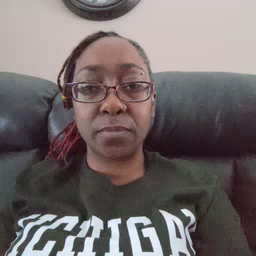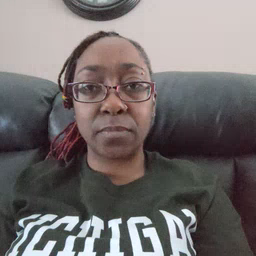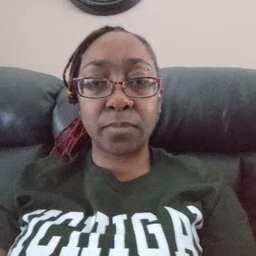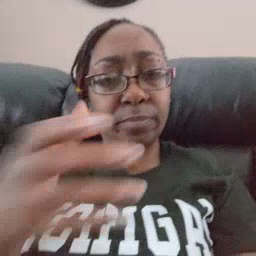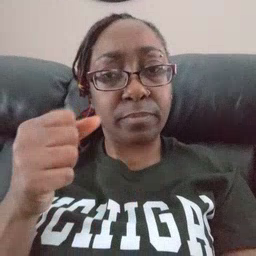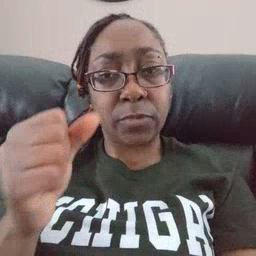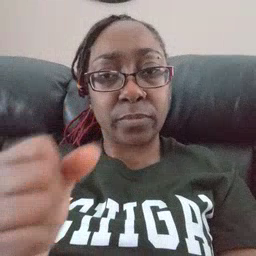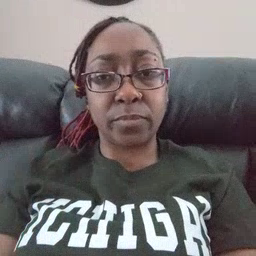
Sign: milk